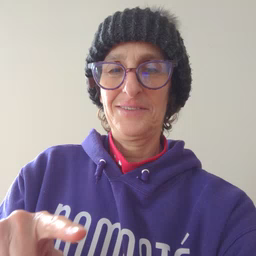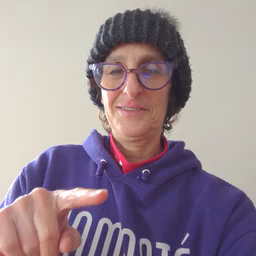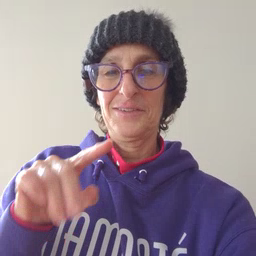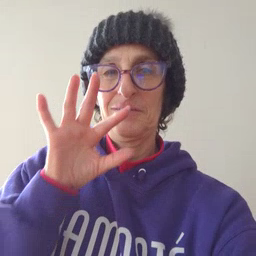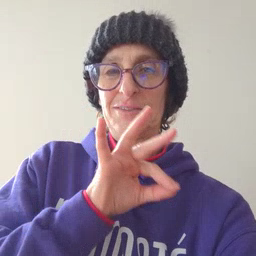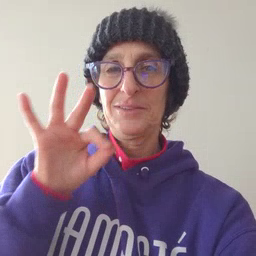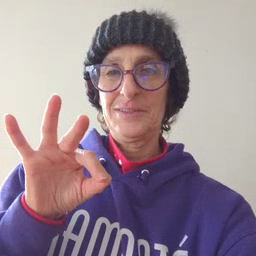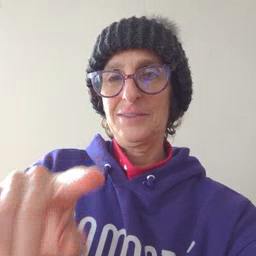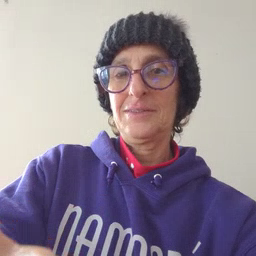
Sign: frenchfries